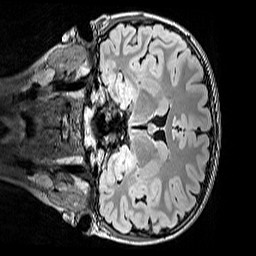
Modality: FLAIR
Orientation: coronal
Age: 12
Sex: female
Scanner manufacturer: siemens
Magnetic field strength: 3 T
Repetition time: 5 s
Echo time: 0.388 s